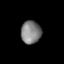
Tissue: lung
Cell type: Epithelial cells
Senescence score: 0.2366
Nuclear area (px): 450
Mean DAPI intensity: 128.642